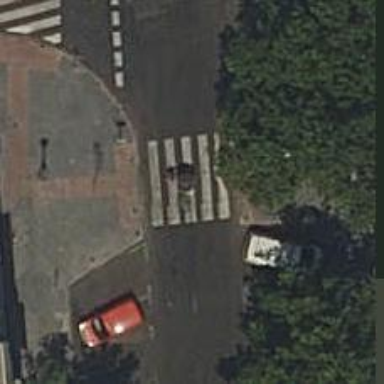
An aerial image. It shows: Uncontrolled crossing on the road.